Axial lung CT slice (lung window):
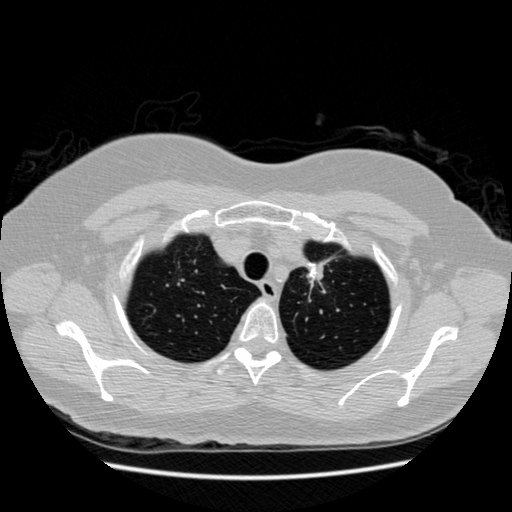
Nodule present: yes
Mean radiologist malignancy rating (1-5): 4